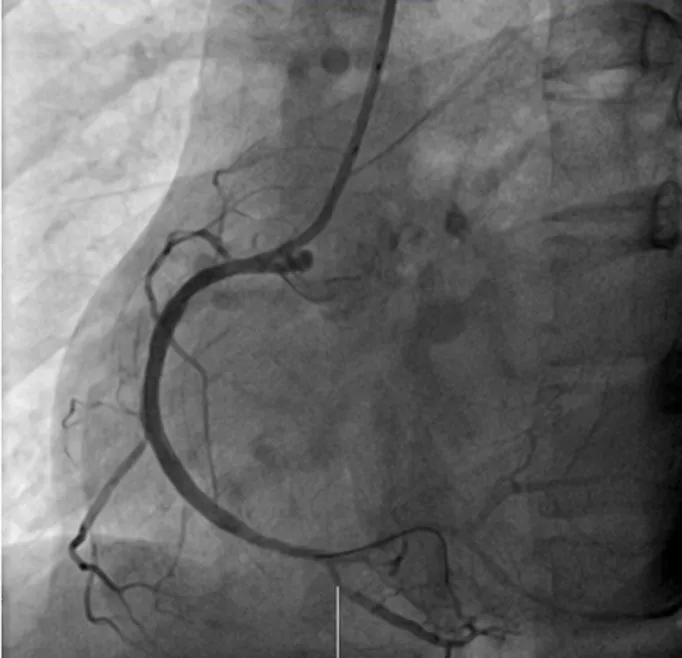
post-operative angiogram, showing a normal RCA blood flow.
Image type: radiology (x_ray)